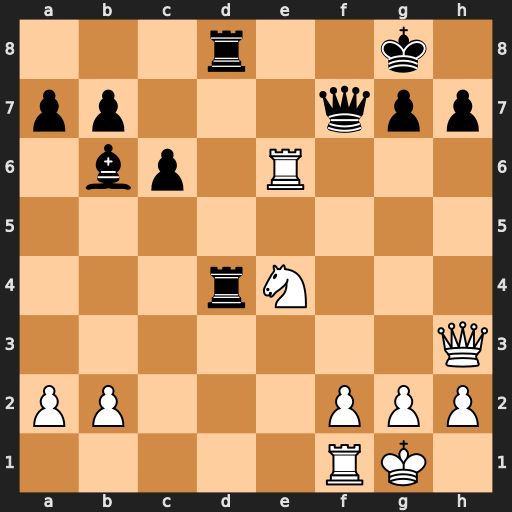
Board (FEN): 3r2k1/pp3qpp/1bp1R3/8/3rN3/7Q/PP3PPP/5RK1
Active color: w
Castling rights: -
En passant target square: -
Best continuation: Ng5 Qxf2+ Kxf2